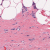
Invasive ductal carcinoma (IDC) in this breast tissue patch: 1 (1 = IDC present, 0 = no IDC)